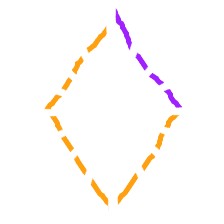
Shape: rhombus